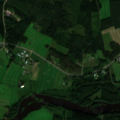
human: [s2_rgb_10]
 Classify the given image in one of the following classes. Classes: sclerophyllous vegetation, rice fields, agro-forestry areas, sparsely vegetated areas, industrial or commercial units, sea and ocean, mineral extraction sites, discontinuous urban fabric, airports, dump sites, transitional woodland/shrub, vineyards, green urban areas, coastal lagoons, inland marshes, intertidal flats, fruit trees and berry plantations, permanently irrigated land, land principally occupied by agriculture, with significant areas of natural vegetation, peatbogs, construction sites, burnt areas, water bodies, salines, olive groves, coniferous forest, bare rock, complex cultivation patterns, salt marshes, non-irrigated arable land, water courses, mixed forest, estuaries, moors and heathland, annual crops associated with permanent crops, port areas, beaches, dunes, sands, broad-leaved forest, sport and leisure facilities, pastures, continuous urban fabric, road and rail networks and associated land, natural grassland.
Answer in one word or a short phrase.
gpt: non-irrigated arable land, land principally occupied by agriculture, with significant areas of natural vegetation, coniferous forest, mixed forest, transitional woodland/shrub, water courses